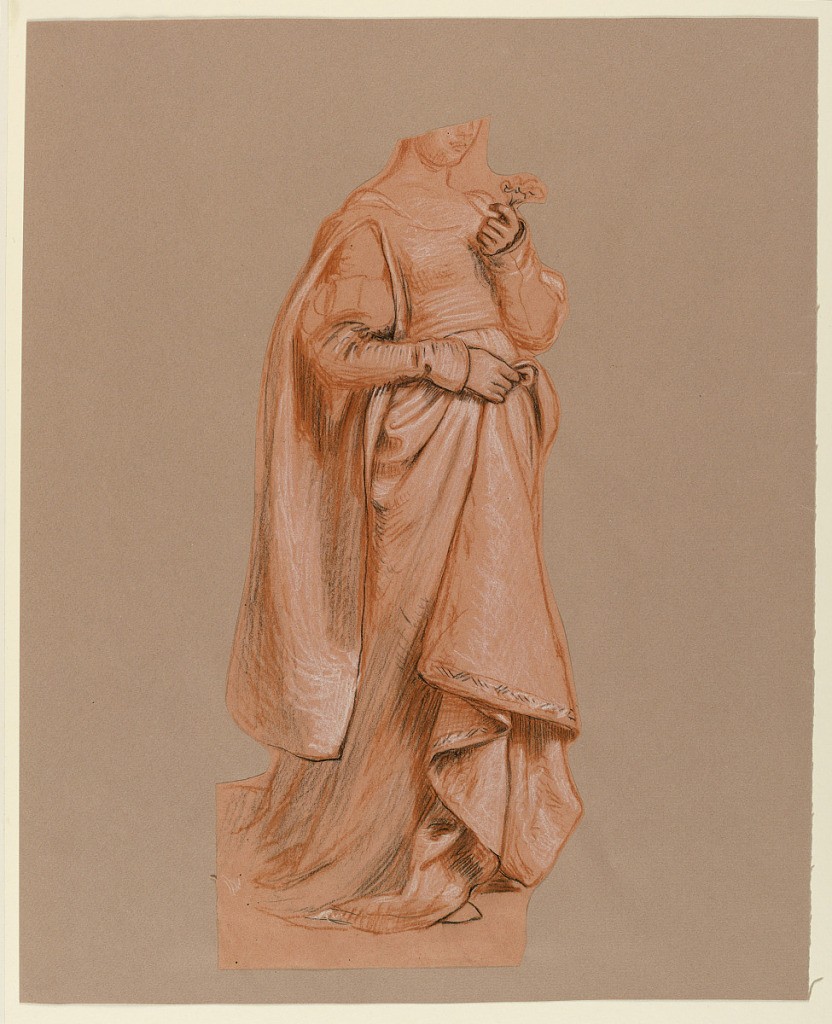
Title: Study for "Wedding Procession"
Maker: Elihu Vedder, American, 1836 – 1923
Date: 1872–1875
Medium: Pastel crayon on paper
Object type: Drawing
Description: Full-length sketch of a female figure in costume, standing, turned toward the right. She holds a flower in her hand; the drapery of her gown with the other hand. Part of the head is torn away, and the drawing is cut along the outline of the figures.